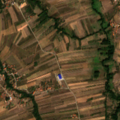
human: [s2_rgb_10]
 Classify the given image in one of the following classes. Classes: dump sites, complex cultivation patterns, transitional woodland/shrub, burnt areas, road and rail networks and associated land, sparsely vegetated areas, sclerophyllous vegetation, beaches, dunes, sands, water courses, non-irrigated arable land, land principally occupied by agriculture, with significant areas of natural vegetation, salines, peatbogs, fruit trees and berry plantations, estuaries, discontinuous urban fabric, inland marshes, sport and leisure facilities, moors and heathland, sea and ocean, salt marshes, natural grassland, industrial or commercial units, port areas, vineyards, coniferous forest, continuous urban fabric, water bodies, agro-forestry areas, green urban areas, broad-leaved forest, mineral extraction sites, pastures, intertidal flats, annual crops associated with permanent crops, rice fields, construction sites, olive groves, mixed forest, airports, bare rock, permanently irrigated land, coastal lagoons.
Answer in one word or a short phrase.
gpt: complex cultivation patterns, land principally occupied by agriculture, with significant areas of natural vegetation